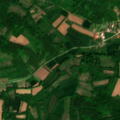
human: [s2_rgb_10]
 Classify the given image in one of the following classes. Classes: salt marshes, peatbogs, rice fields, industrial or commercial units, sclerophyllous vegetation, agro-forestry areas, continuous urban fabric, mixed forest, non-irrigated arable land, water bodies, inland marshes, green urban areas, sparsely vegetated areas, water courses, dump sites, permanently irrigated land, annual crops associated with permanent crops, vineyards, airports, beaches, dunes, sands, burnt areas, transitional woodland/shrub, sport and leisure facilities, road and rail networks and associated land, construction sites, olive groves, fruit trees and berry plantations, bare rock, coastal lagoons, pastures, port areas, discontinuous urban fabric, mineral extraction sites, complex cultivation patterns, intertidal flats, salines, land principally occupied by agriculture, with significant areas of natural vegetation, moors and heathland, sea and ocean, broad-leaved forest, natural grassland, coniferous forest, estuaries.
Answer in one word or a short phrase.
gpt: discontinuous urban fabric, complex cultivation patterns, land principally occupied by agriculture, with significant areas of natural vegetation, broad-leaved forest